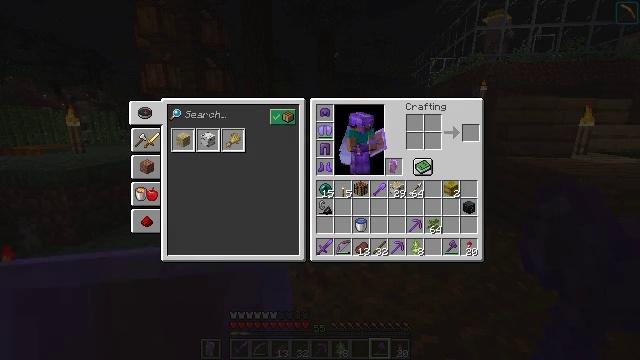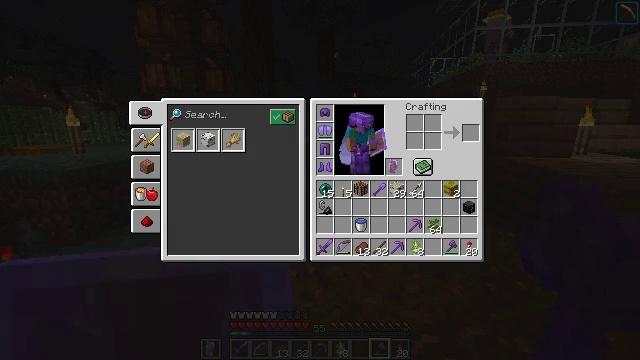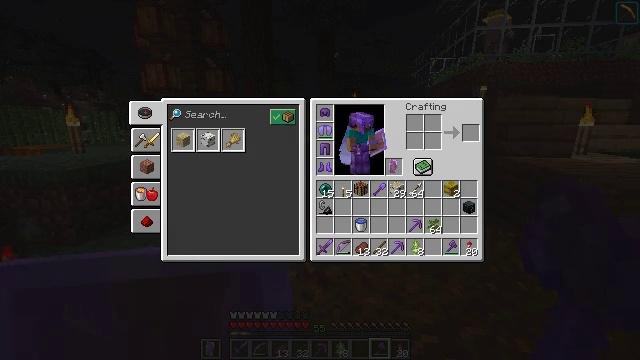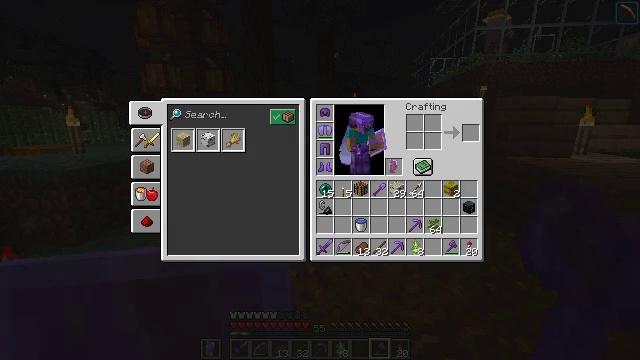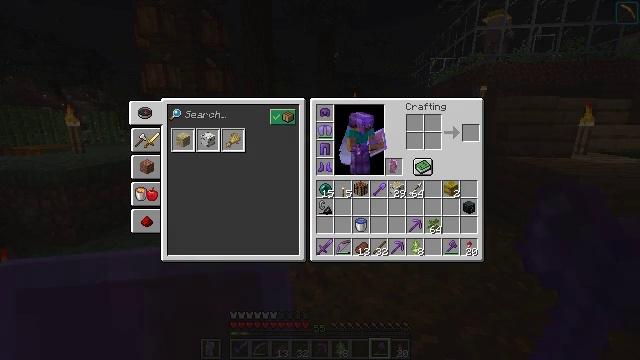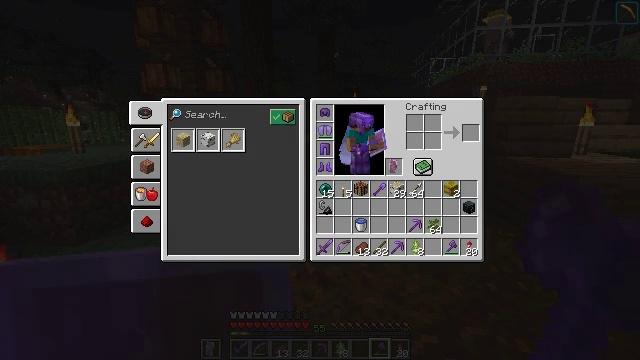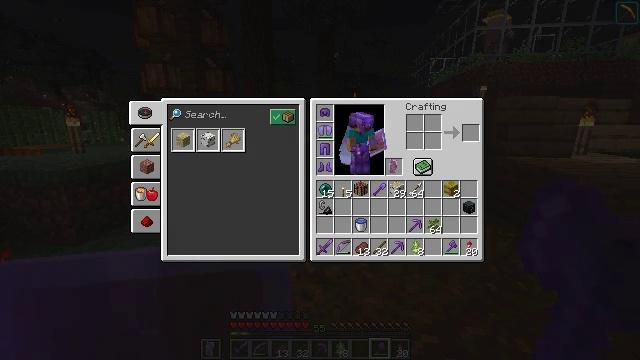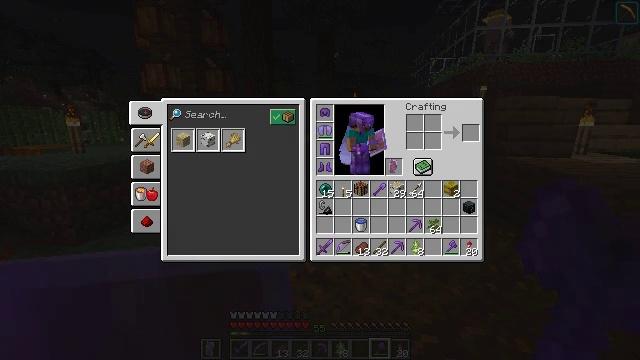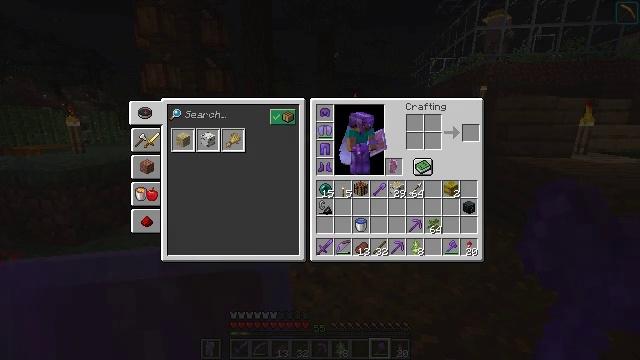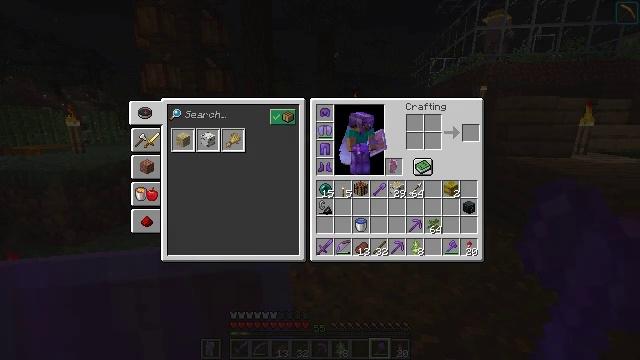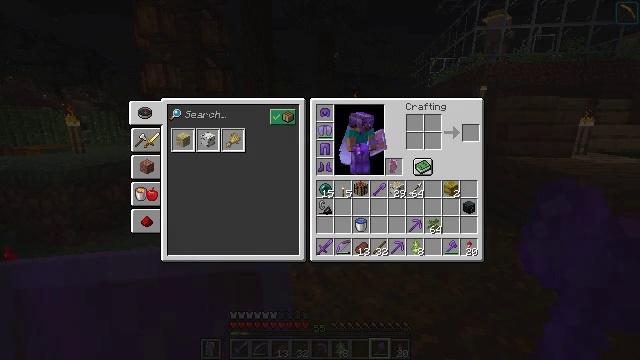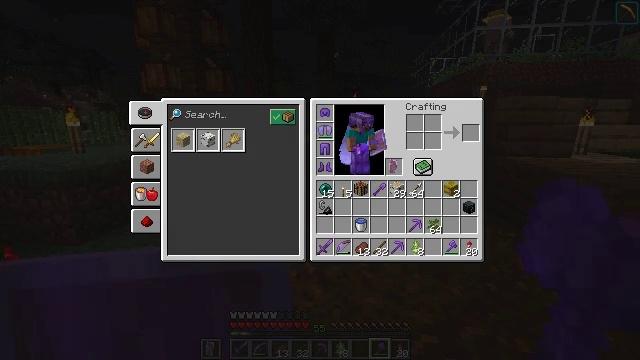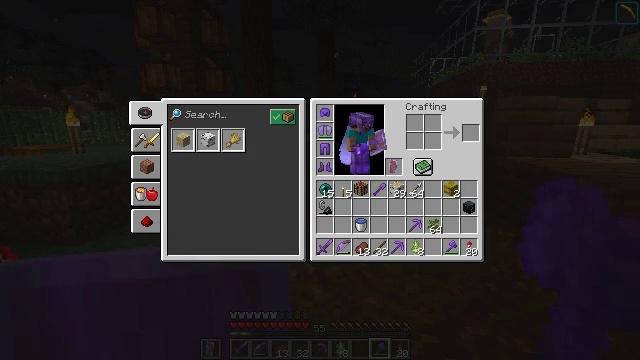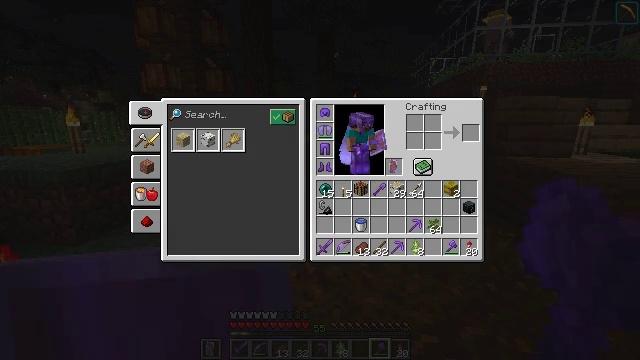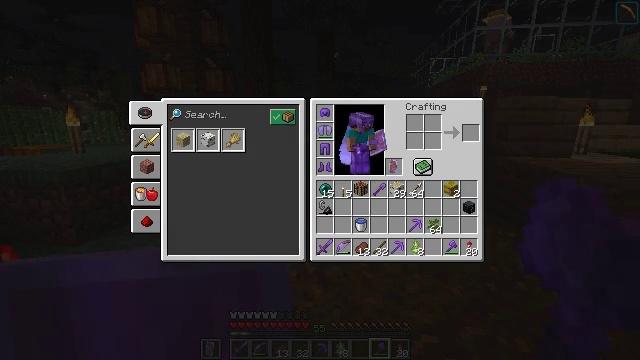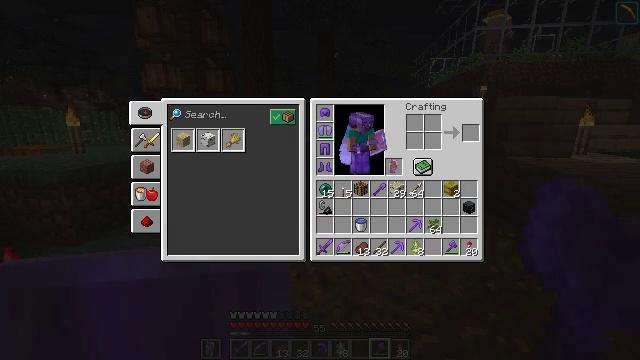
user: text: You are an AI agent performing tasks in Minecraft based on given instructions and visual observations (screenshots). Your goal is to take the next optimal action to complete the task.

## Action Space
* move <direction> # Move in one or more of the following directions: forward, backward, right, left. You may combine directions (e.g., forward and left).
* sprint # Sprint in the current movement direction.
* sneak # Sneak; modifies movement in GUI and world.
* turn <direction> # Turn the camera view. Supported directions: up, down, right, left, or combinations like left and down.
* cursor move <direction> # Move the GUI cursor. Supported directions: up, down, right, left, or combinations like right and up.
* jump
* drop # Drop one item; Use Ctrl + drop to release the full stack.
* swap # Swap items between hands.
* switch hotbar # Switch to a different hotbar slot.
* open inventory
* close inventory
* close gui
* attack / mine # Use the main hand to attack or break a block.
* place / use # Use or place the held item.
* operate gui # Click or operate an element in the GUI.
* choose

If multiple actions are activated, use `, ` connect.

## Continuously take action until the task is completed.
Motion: motion action
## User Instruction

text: Gather bee nest from a tree in the forest.
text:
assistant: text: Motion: no_op
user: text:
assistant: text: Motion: no_op
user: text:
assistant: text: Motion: no_op
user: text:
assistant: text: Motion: no_op
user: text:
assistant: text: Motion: no_op
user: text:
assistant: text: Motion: no_op
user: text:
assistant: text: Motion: no_op
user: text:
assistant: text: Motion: no_op
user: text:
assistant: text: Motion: no_op
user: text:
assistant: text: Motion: no_op
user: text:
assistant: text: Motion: no_op
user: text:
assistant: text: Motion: no_op
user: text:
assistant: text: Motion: no_op
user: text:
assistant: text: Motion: no_op
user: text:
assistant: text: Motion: no_op
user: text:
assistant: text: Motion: no_op
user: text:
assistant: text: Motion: no_op
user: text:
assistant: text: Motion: no_op
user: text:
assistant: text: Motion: no_op
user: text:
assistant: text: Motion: no_op
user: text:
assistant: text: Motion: no_op
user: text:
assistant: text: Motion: no_op
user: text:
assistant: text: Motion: no_op
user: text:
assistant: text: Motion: no_op
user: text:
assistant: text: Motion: no_op
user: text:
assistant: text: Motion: no_op
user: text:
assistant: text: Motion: no_op
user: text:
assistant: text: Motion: no_op
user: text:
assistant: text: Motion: no_op
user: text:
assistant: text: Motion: no_op